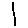
Label: line